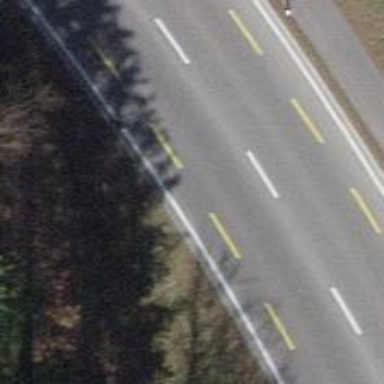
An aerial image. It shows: Primary highway with dedicated lane for cyclists.